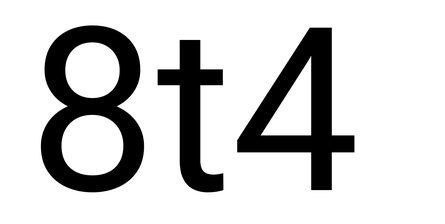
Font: Roboto_Regular